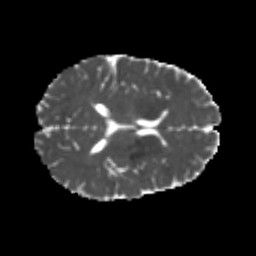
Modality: MD
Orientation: axial
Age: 20
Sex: female
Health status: healthy
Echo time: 0.074 s